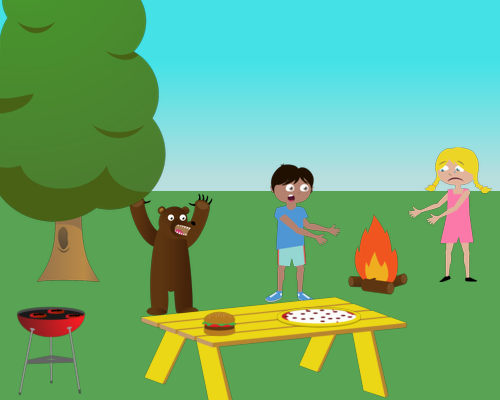
A young girl looks sad on the right, with her hair blending into the horizon. Nearby, a boy shows his teeth next to firearms and a small fire. At the bottom center, a picnic yellow bench has a pizza and burger, with a grill under a cropped tree and a small bear facing the boy.